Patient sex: F
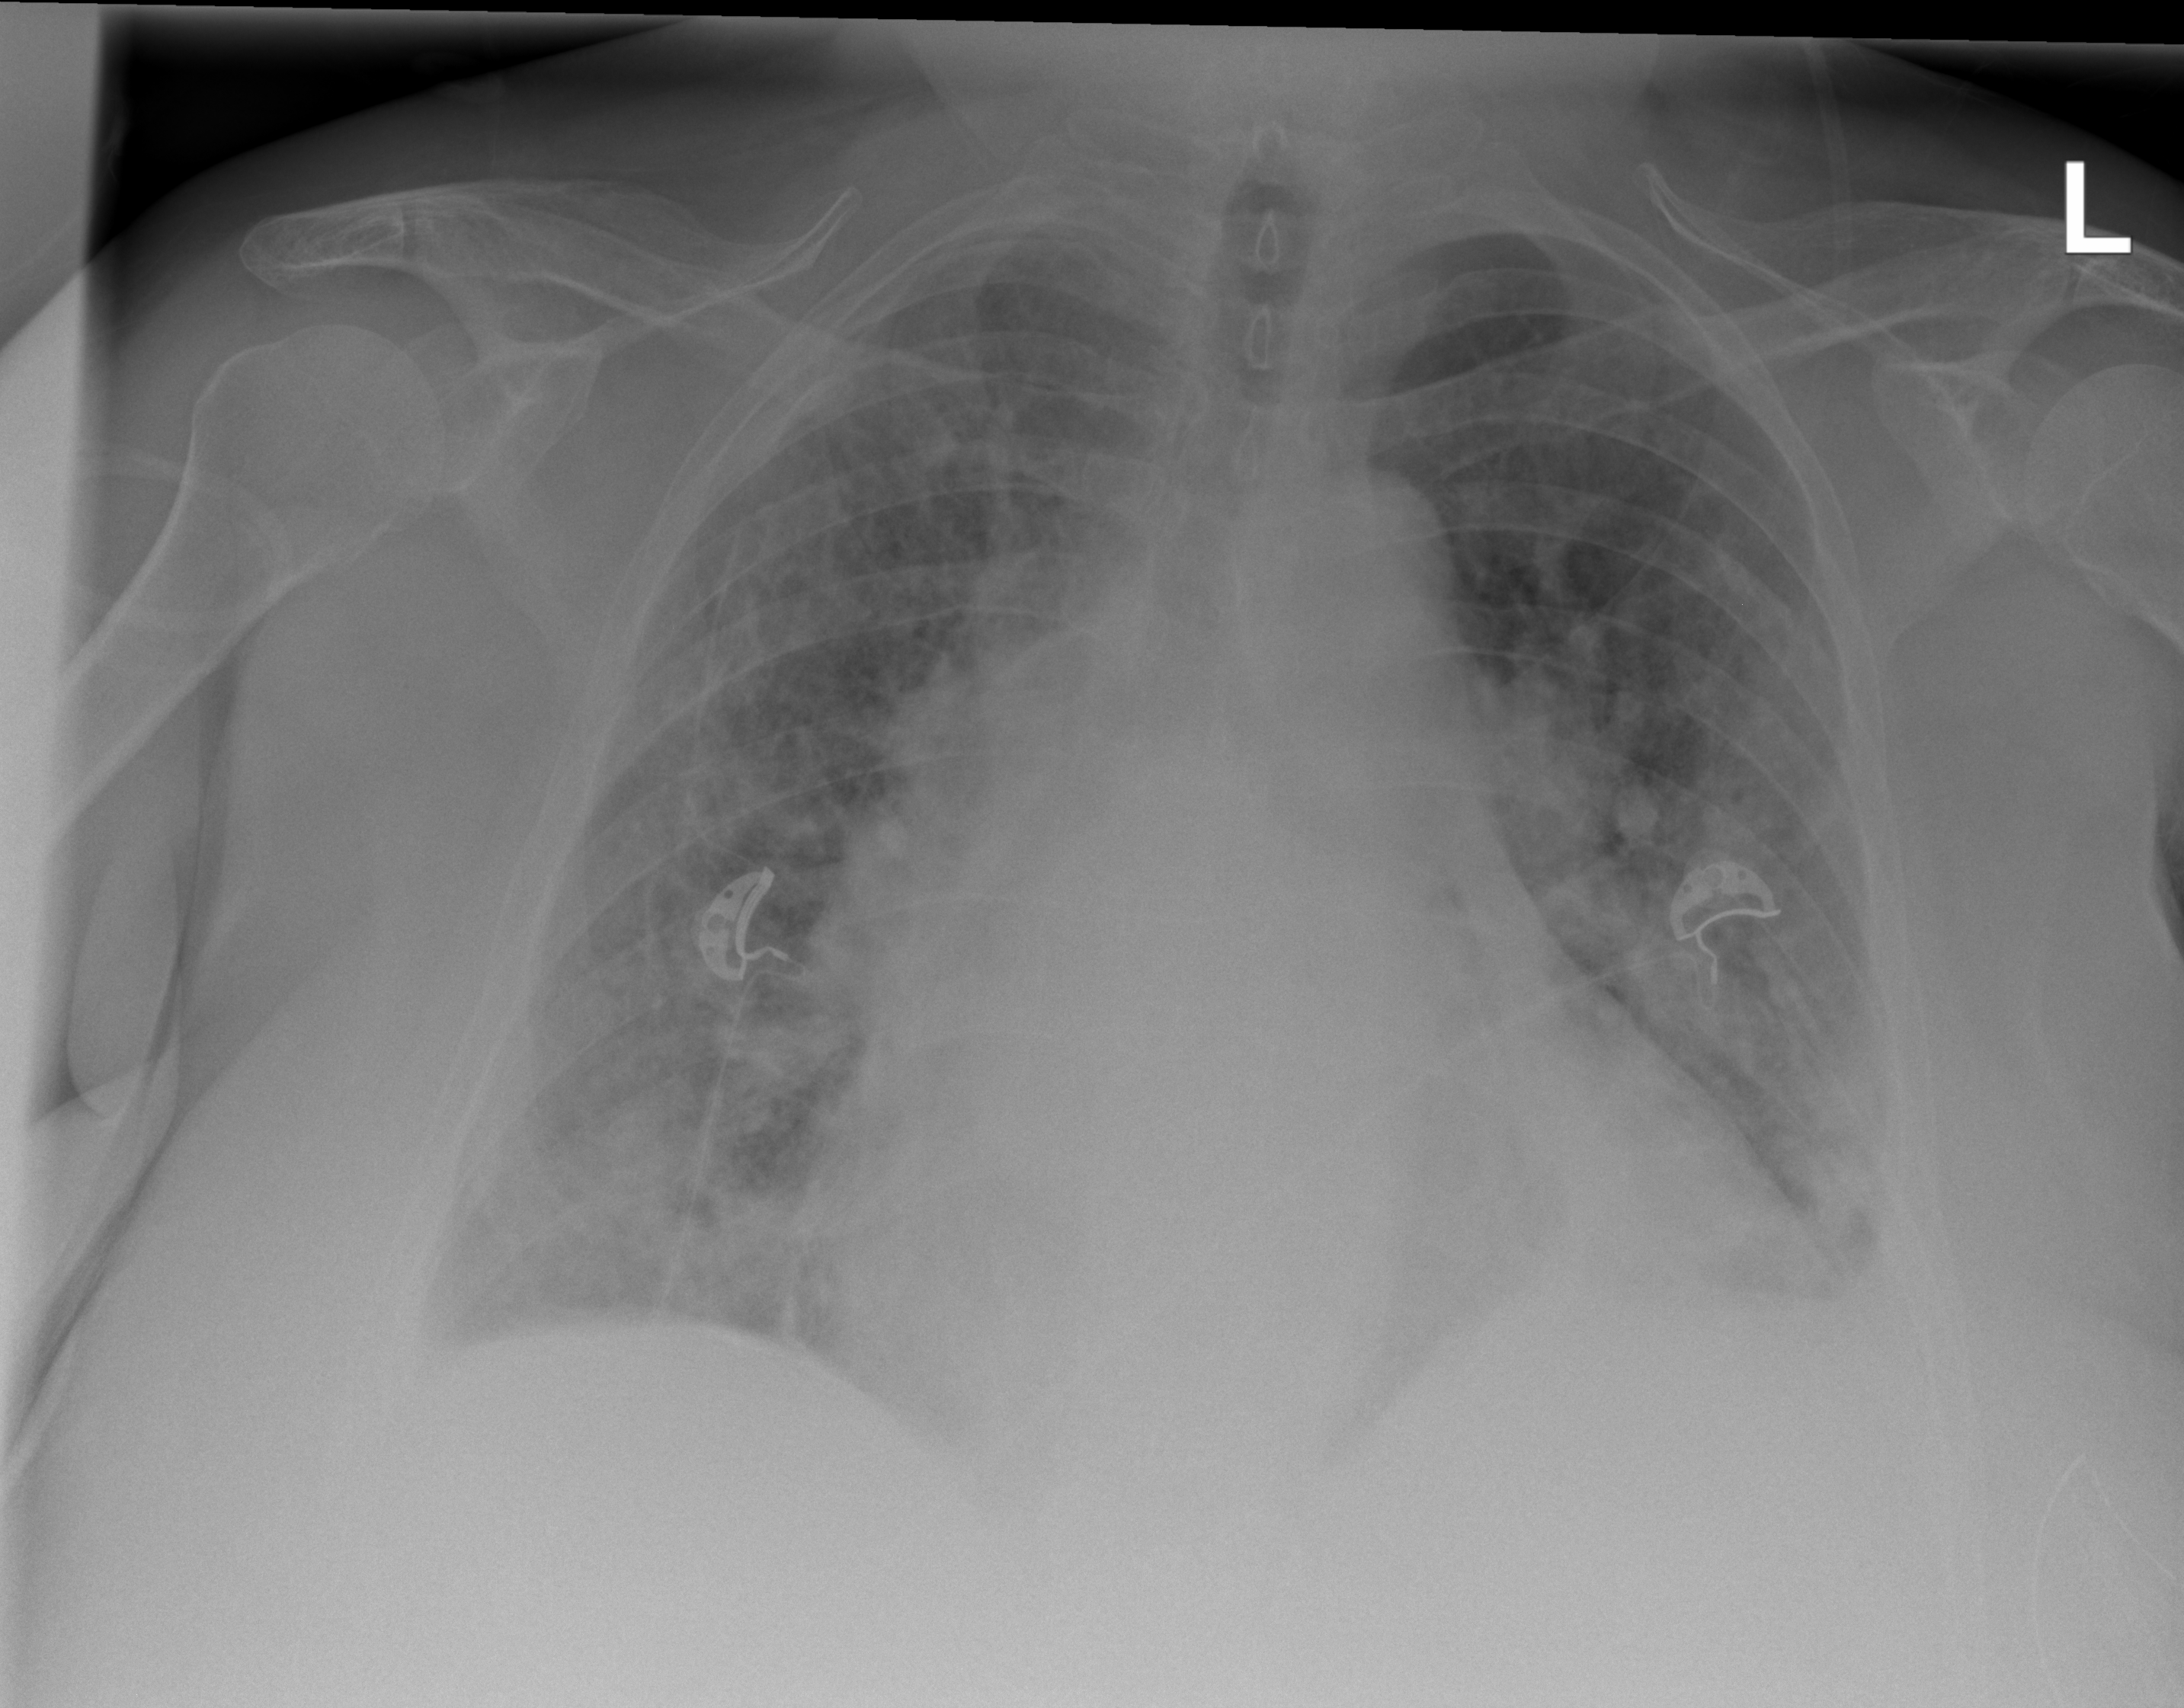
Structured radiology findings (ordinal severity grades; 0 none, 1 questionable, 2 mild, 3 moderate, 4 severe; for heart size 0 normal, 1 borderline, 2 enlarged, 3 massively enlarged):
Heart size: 2
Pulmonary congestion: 3
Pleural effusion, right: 2
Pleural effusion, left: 2
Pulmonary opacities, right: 3
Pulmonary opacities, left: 3
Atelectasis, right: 2
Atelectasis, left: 2